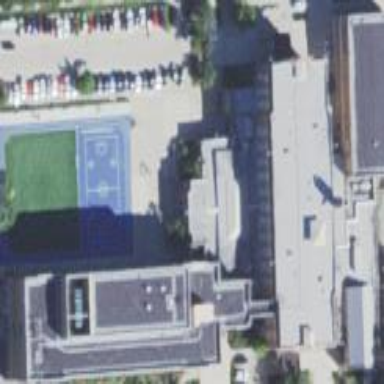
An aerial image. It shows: School building.